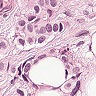
Metastatic tissue present: yes